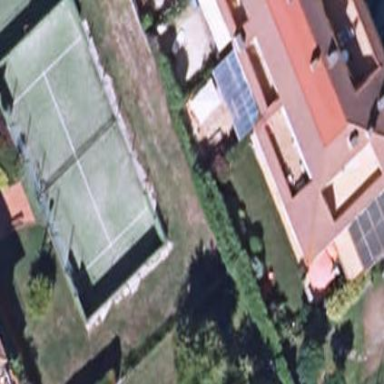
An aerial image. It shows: Tennis court in leisure pitch.